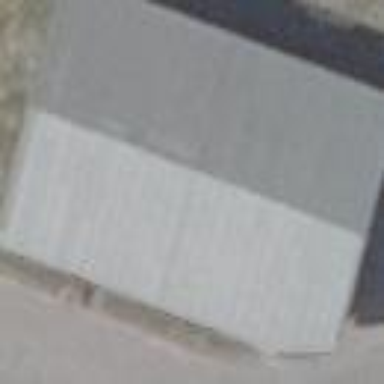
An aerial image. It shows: Gabled farm auxiliary building with dark grey roof oriented along the structure.